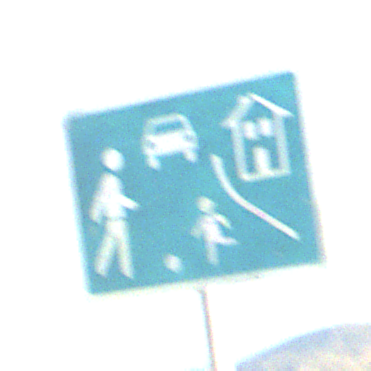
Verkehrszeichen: BeginnVerkehrsberuhigterBereich
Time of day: SunriseSunset
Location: Outdoor (Nature)
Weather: PartlyCloudy
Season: NotSpecified
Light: Natural